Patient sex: F
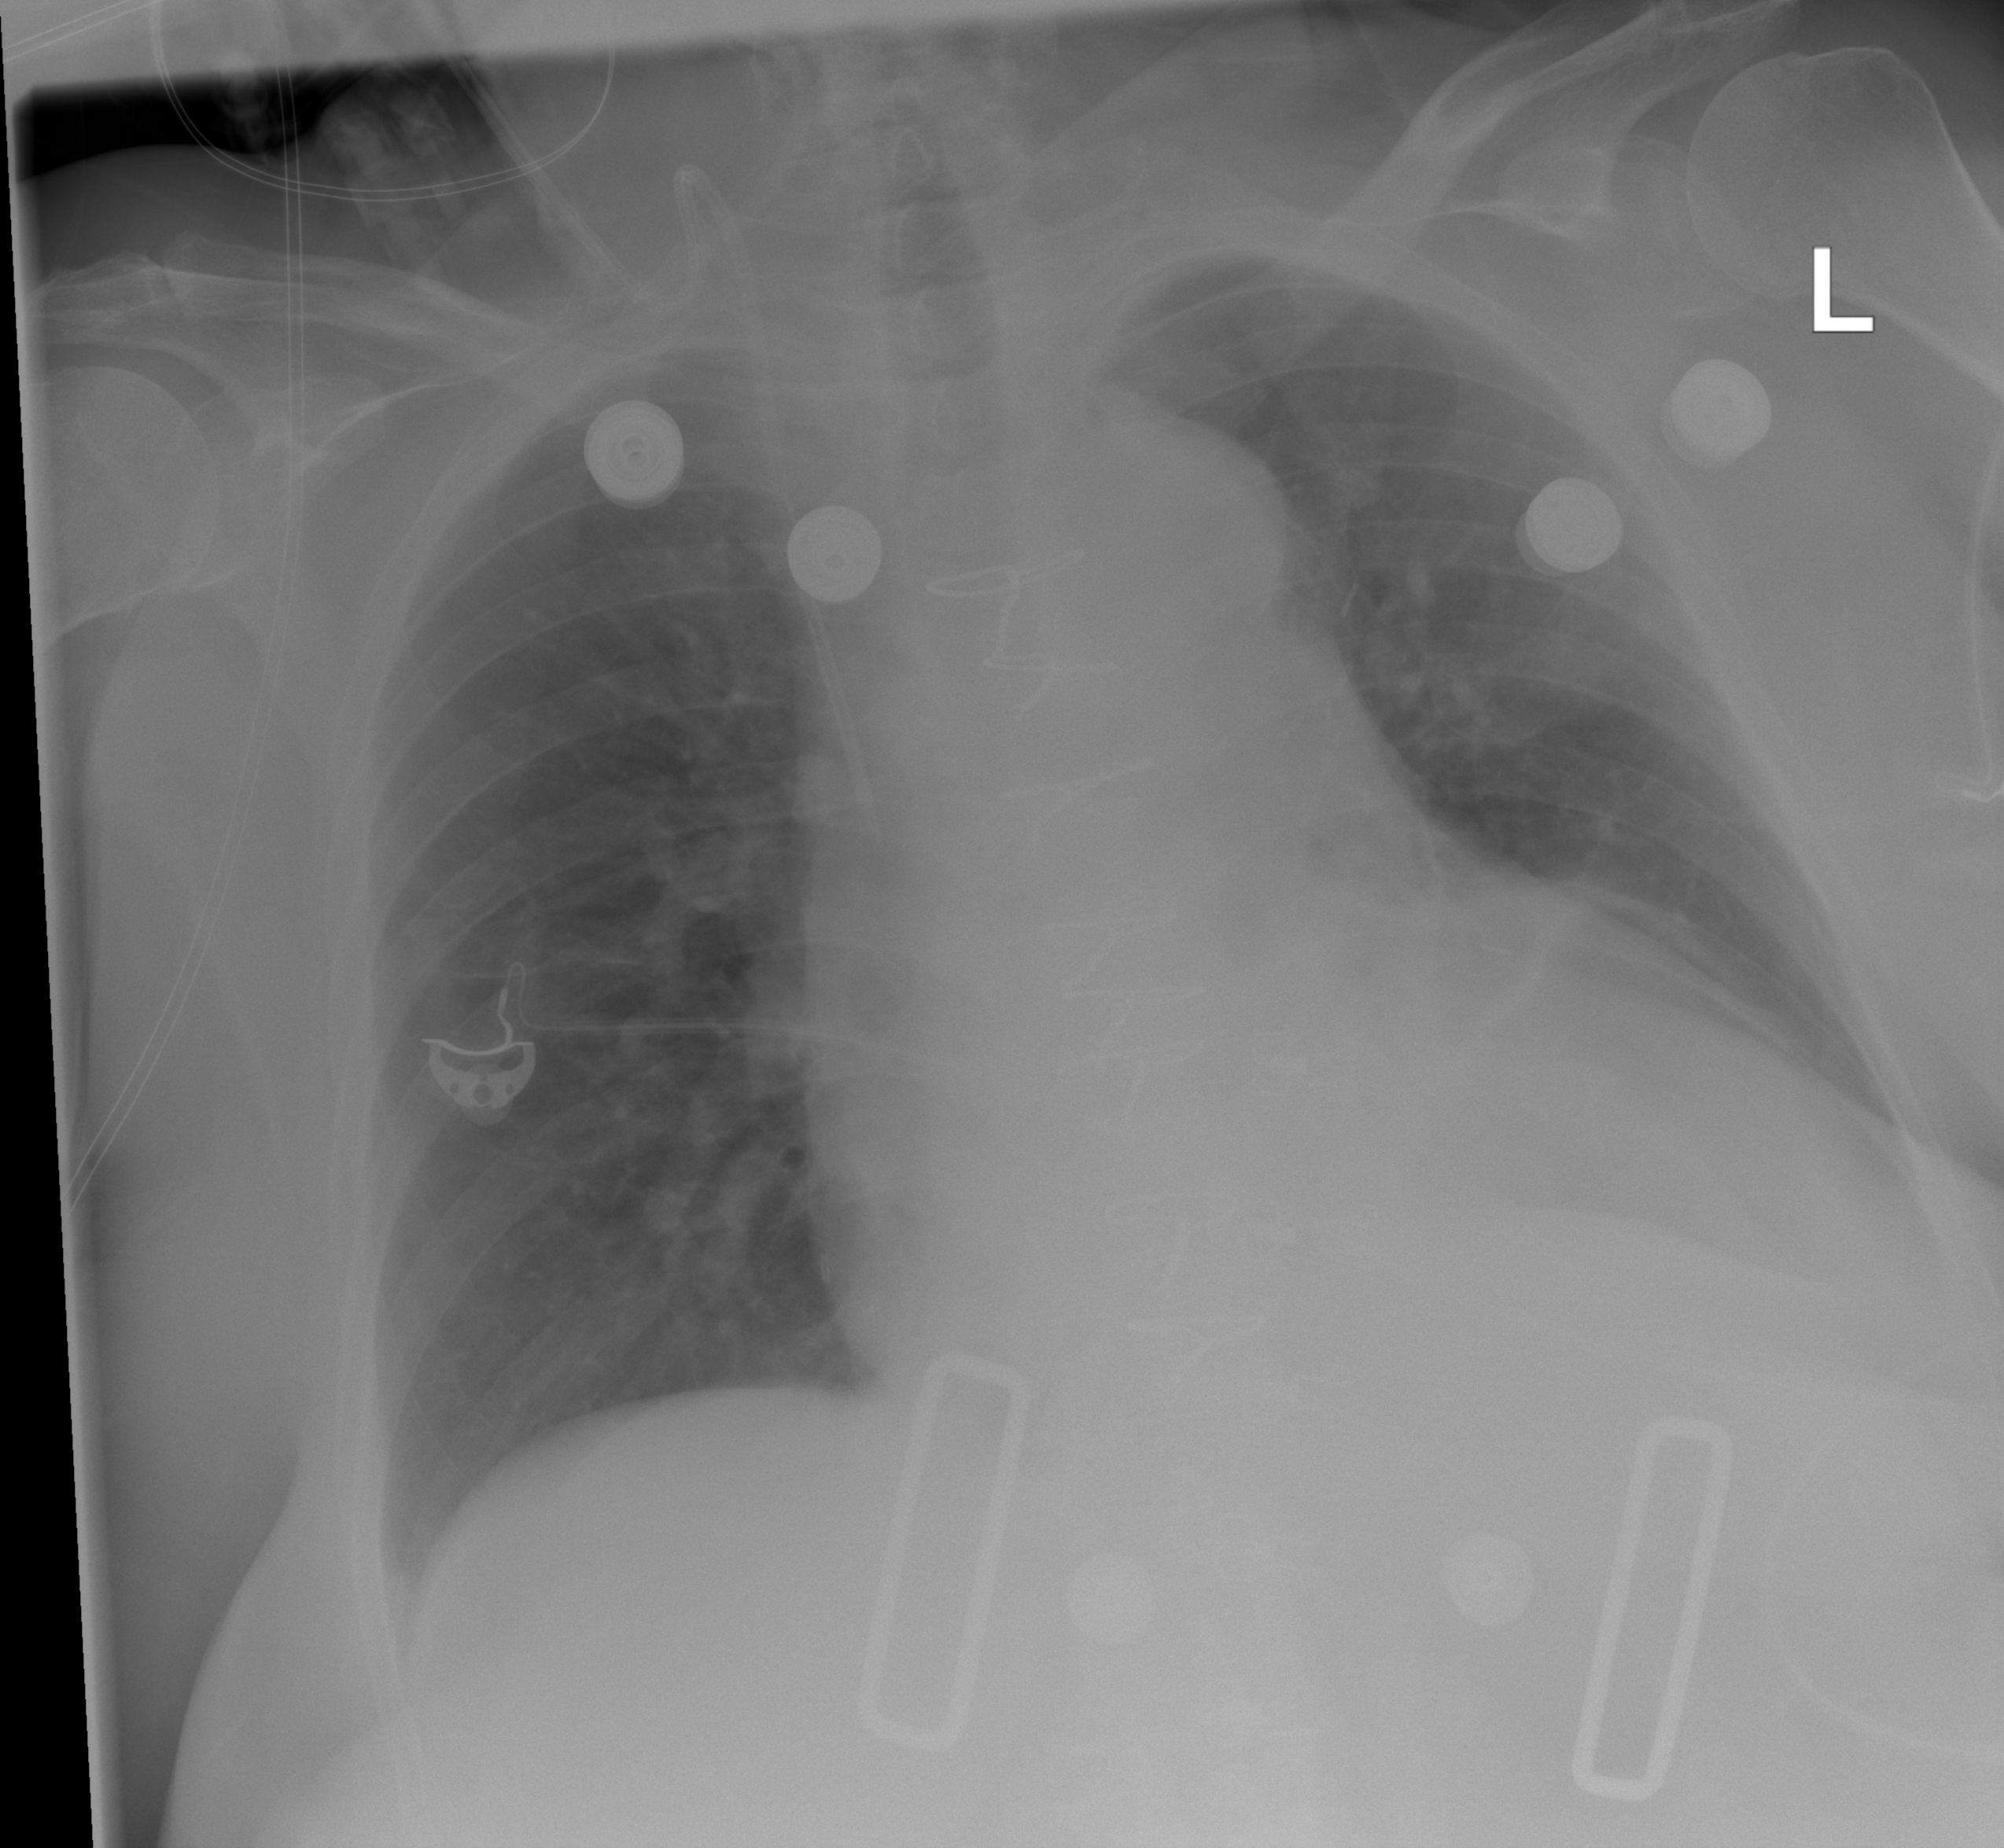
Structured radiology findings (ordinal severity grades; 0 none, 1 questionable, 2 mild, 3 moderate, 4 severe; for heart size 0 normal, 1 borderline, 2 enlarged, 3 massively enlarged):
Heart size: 2
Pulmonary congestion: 0
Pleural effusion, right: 0
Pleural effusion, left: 2
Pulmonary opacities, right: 0
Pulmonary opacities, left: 0
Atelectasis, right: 0
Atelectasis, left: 2